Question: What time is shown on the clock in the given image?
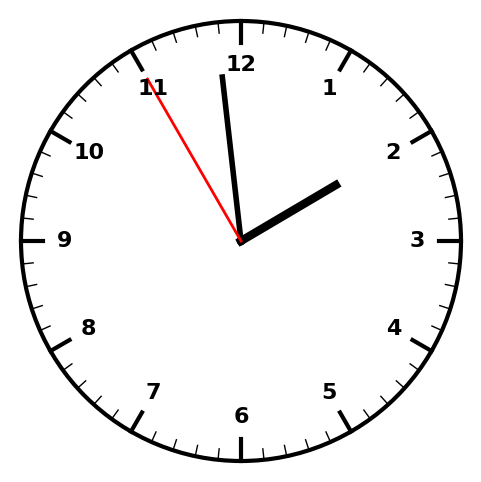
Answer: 01:58:55